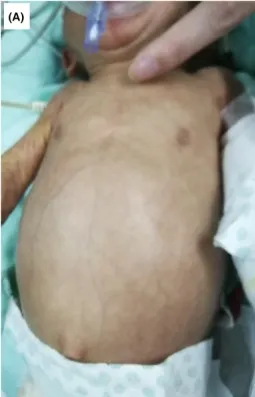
Patient clinical information. The child entered the operating room with a distended abdomen.
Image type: medical_photograph (skin_photograph)